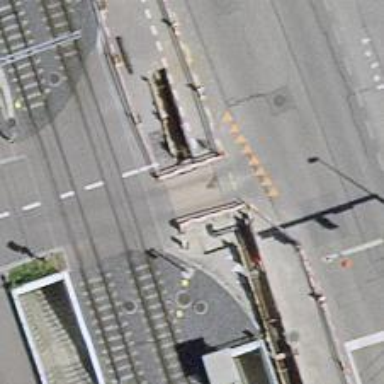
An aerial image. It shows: Footway tunnel.